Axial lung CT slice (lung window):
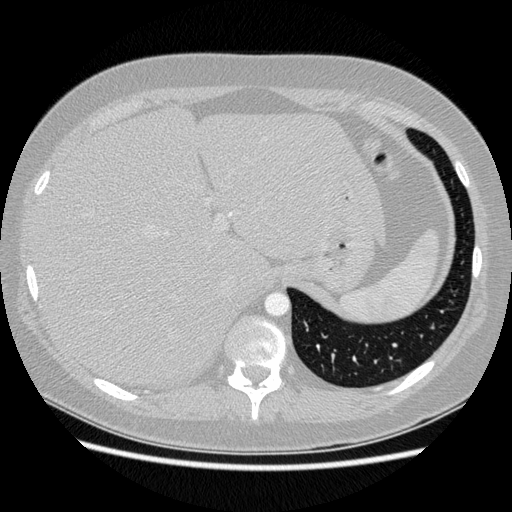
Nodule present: no